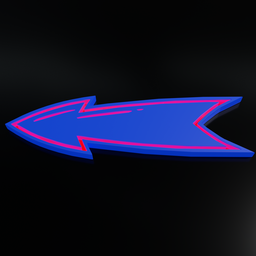
Label: decoration